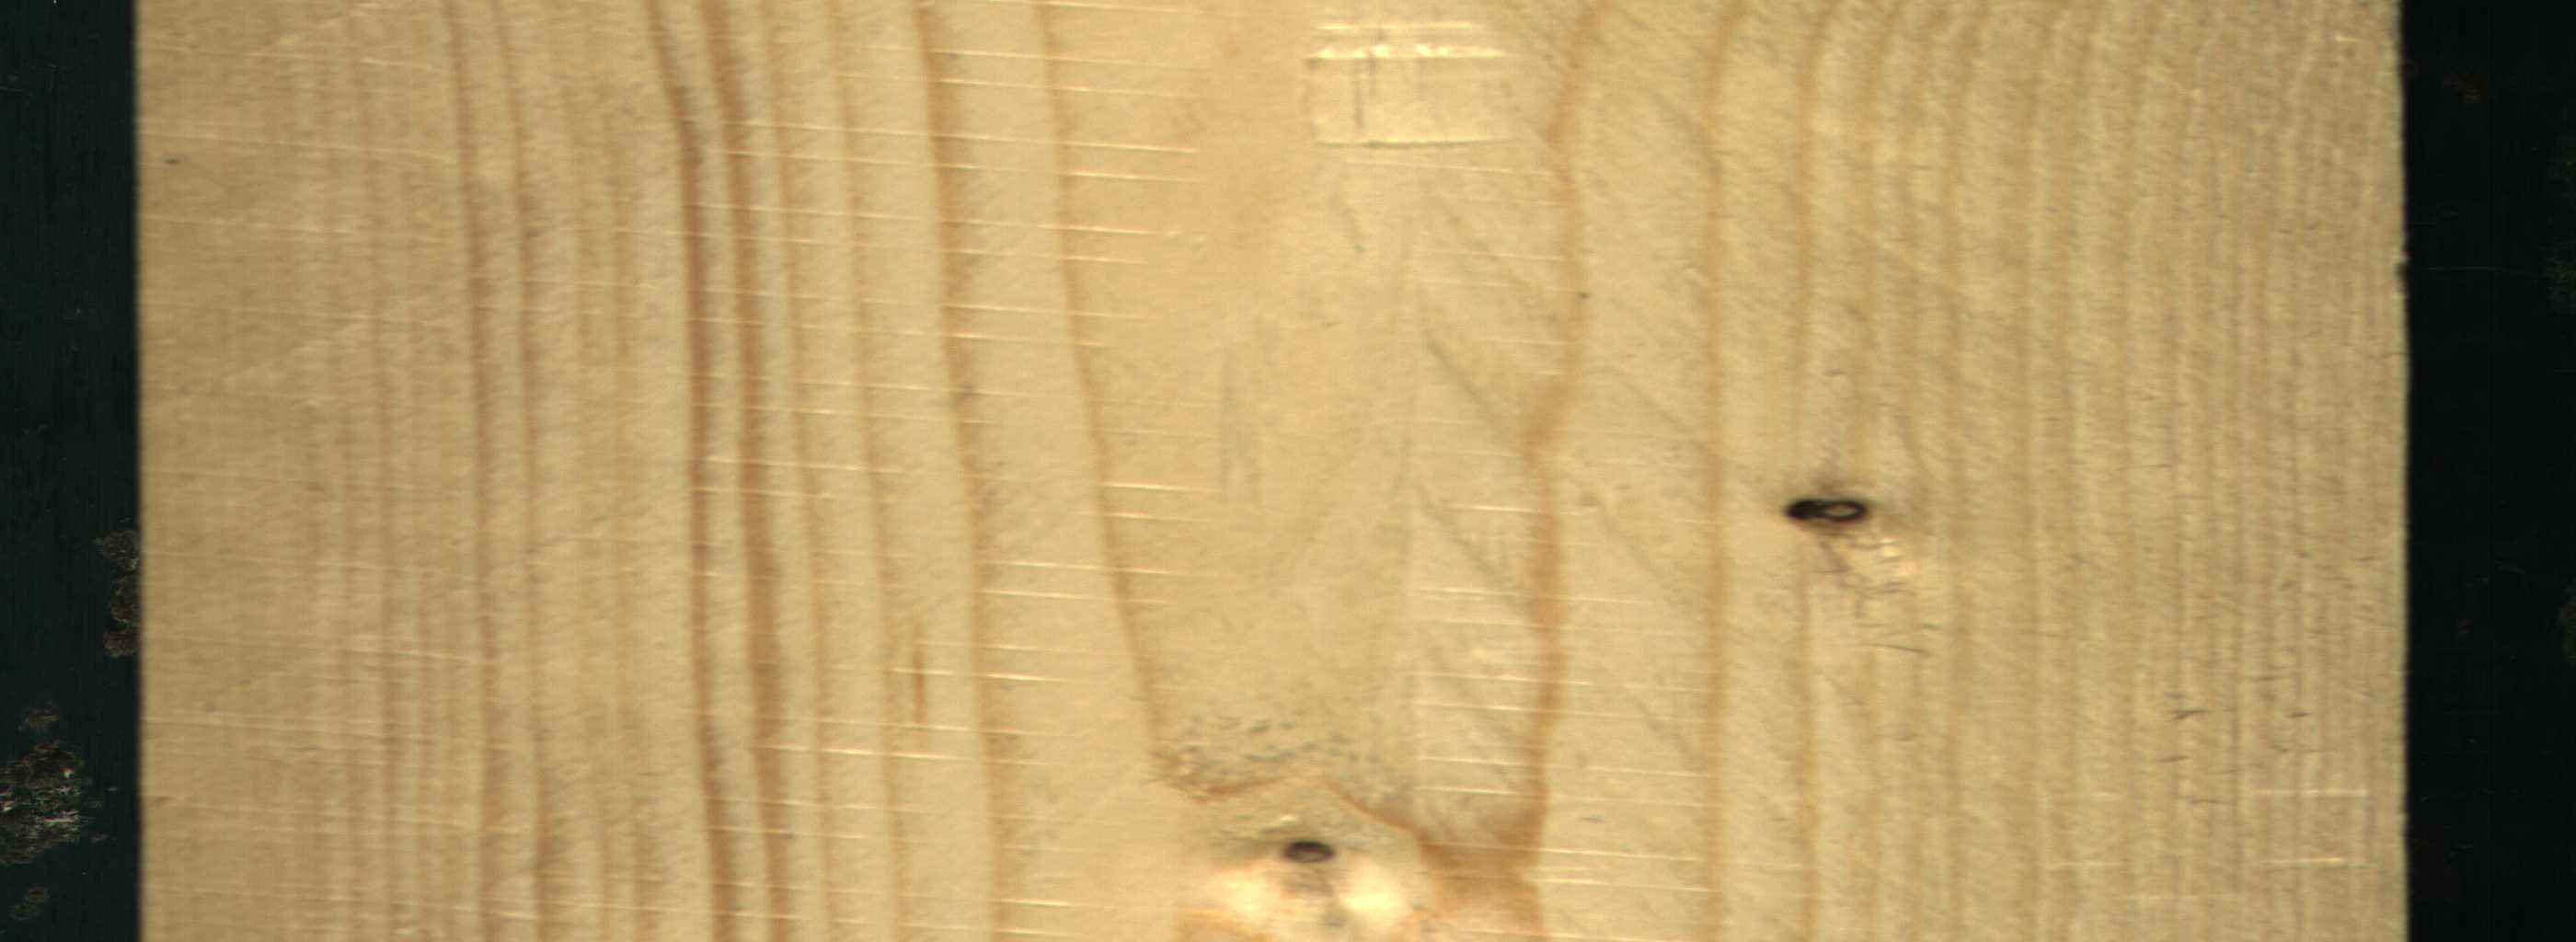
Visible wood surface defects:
Dead_Knot
Dead_Knot